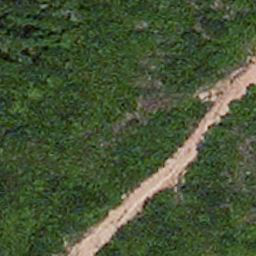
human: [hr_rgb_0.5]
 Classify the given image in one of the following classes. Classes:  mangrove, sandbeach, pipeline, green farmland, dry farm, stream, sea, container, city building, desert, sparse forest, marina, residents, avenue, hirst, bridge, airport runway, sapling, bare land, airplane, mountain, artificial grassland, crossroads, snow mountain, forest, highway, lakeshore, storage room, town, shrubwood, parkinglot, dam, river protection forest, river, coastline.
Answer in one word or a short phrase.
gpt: avenue